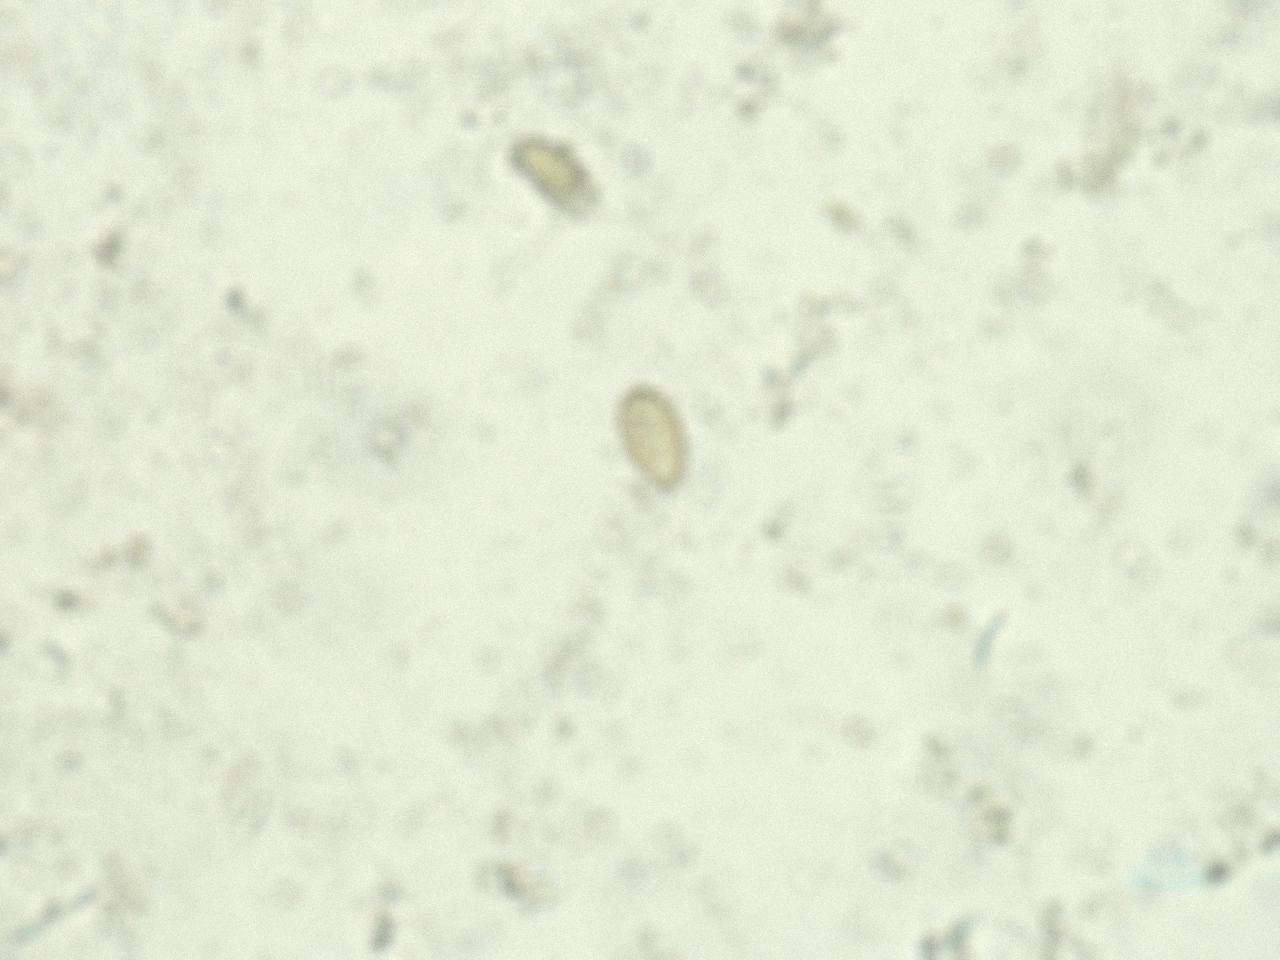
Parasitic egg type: Opisthorchis viverrine